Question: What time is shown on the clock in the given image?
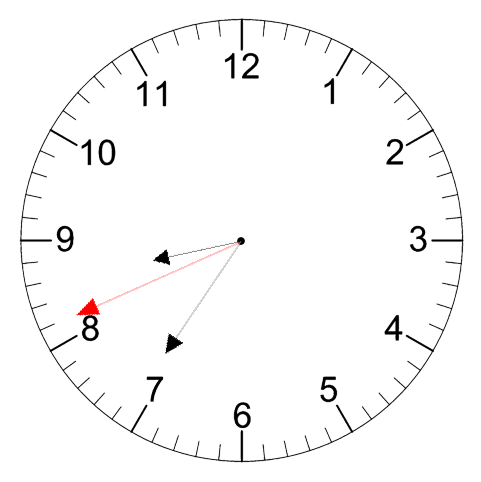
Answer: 08:35:41